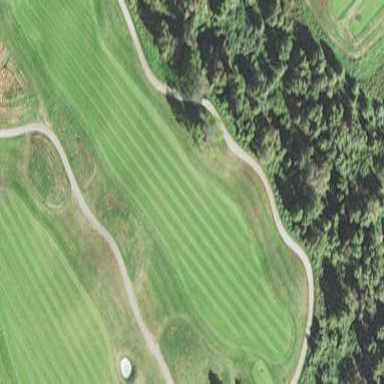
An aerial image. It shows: Golf fairway surrounded by grass.